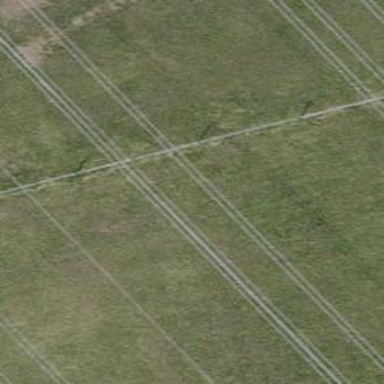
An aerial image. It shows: Fence.